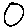
Label: circle